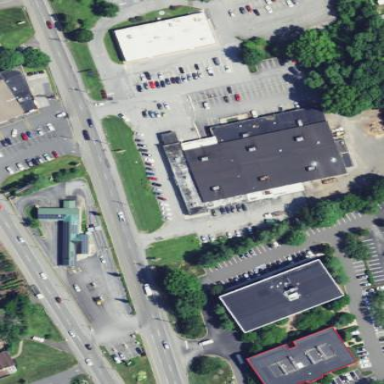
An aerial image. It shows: Retail building.